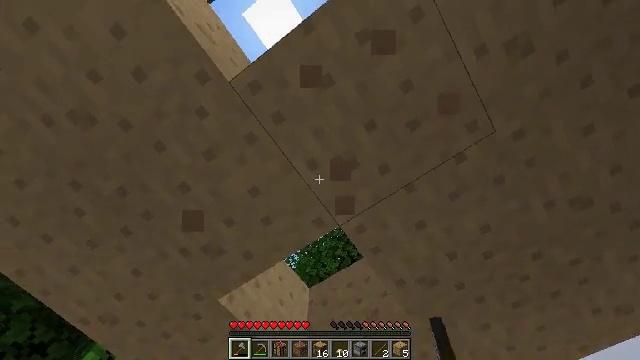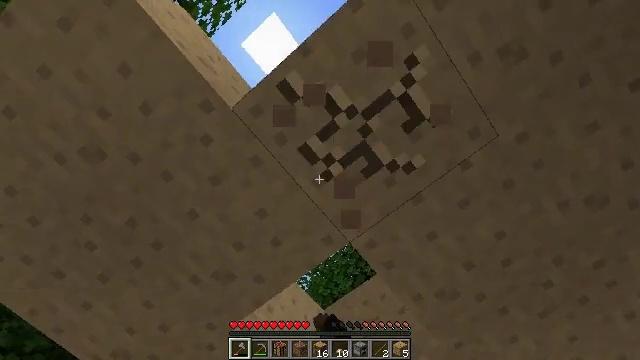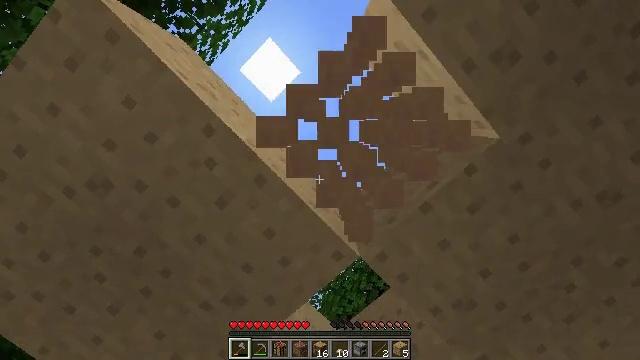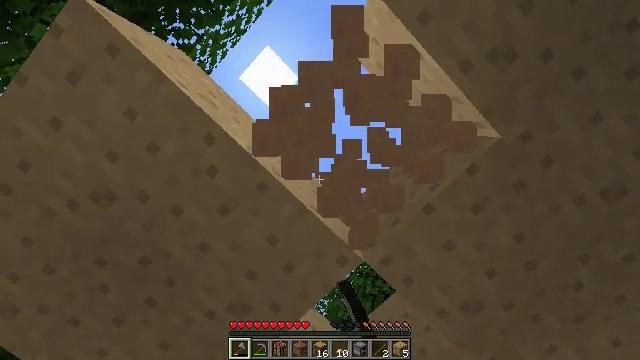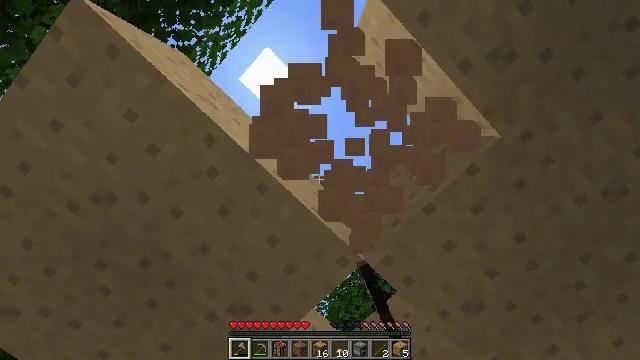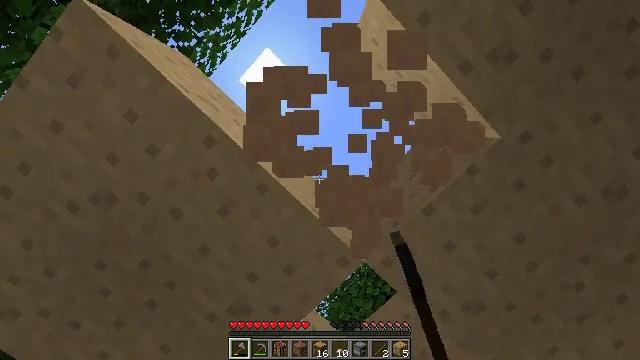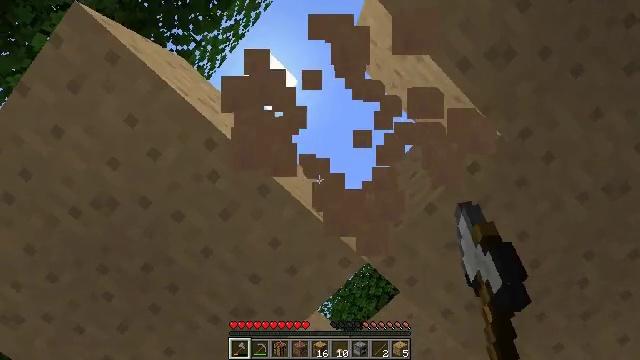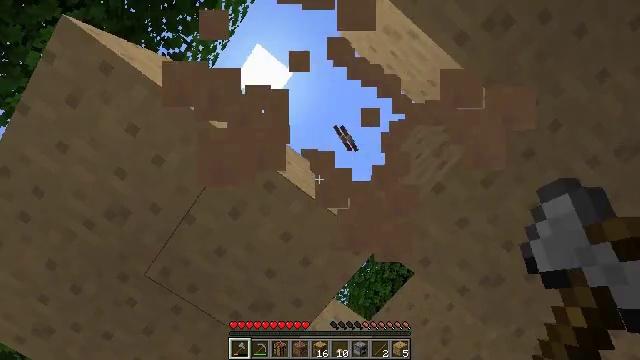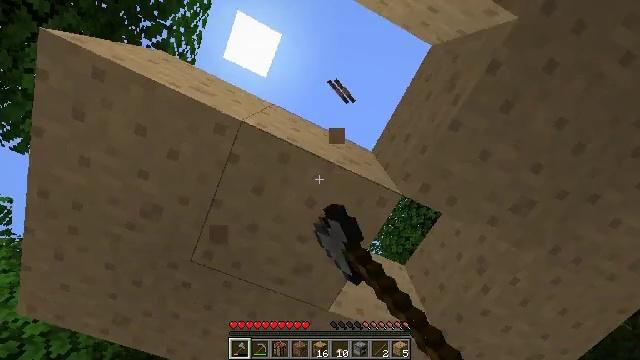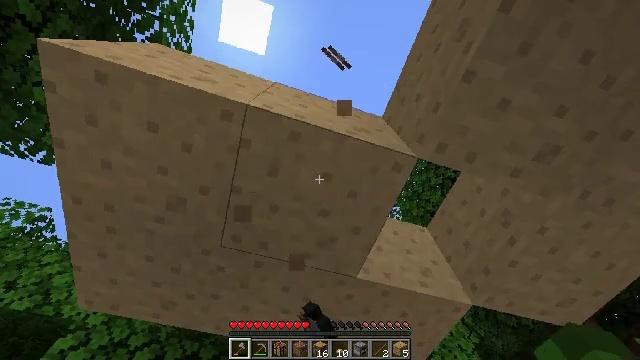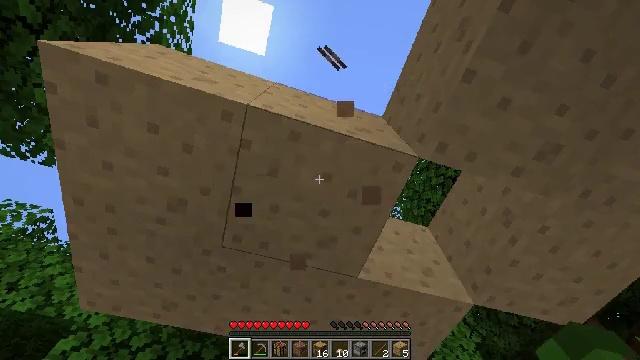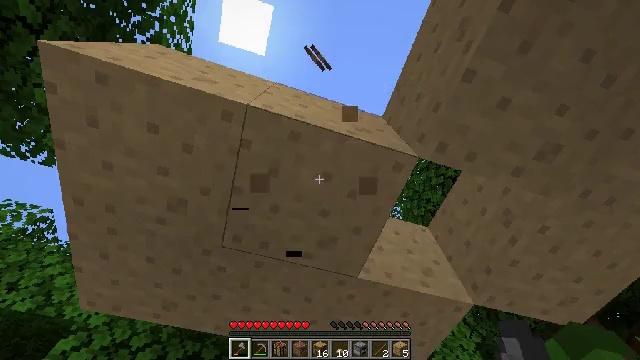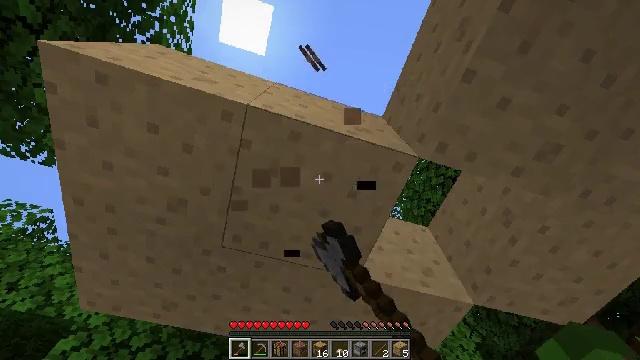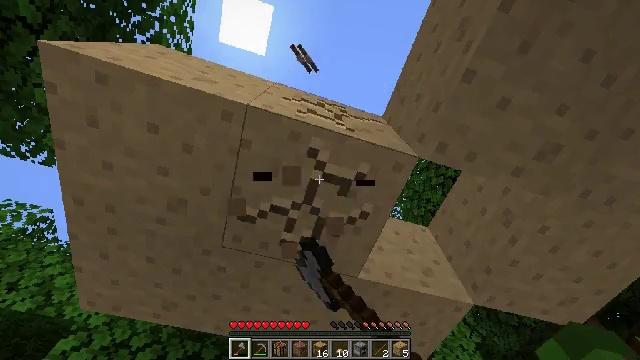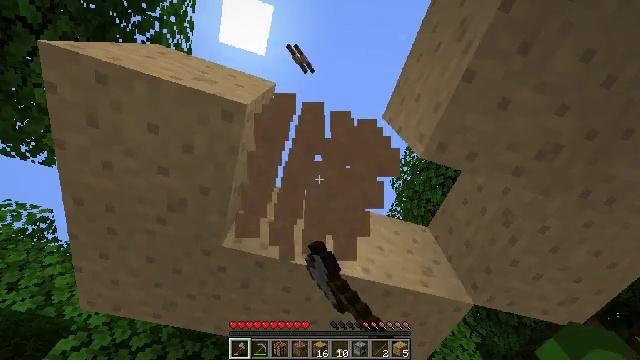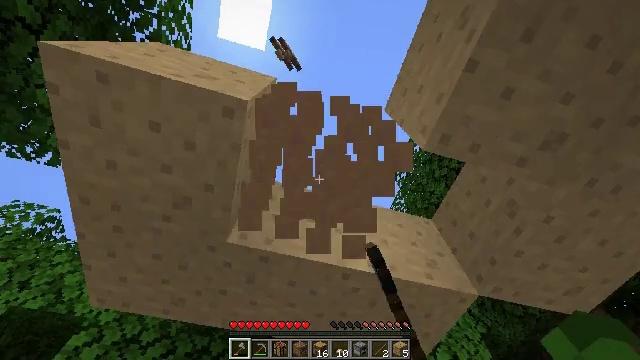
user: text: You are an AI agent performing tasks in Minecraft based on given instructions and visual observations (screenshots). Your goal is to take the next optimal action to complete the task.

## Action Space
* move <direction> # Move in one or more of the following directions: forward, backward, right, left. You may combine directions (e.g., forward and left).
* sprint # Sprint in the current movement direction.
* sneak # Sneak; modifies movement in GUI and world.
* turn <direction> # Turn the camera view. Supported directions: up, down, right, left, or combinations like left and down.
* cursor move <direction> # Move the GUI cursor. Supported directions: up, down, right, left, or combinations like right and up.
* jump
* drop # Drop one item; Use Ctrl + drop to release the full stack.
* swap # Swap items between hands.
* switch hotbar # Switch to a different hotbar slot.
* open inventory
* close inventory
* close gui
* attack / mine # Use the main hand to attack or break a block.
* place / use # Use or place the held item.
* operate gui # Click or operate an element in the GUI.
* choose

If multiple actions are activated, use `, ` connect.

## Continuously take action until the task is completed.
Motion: motion action
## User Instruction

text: Collect parts of the brown mushroom block.
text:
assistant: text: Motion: turn left and up, attack / mine
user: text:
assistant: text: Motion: turn left and up, attack / mine
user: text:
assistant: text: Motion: turn left and up, attack / mine
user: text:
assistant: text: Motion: attack / mine
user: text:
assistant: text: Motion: attack / mine
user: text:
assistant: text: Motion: turn left, attack / mine
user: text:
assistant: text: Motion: turn left and down, attack / mine
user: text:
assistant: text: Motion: turn left and down, attack / mine
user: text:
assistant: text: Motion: turn left and down, attack / mine
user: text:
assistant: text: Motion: attack / mine
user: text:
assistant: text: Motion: attack / mine
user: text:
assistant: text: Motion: attack / mine
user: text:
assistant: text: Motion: attack / mine
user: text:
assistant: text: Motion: attack / mine
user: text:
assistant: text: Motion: turn left and down, attack / mine
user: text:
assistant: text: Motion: turn left and down, attack / mine
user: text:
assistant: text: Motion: move forward, turn left and down, attack / mine, jump
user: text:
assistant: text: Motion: move forward, turn left and down, attack / mine, jump
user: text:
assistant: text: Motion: move forward, turn left and down, attack / mine, jump
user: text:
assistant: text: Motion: move forward, turn left and down, attack / mine, jump
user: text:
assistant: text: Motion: move forward, turn left and down, attack / mine, jump
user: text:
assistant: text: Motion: move forward, turn left and down, attack / mine
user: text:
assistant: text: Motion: move forward, turn left and down, attack / mine
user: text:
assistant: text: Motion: turn left and down, attack / mine
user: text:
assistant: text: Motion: turn left and down, attack / mine
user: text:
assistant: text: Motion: turn left and down, attack / mine
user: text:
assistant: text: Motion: attack / mine
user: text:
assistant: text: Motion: attack / mine
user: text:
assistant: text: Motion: attack / mine
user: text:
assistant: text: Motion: attack / mine